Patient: sex M, age 61
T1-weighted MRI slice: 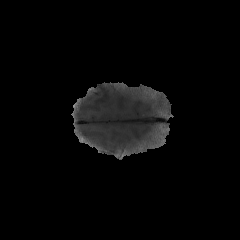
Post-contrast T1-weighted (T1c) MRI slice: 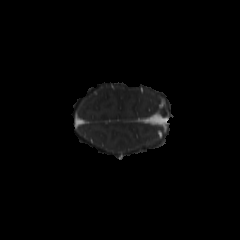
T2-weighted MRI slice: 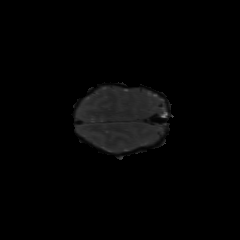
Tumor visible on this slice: no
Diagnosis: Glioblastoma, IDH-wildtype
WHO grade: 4